Question: A diagram showing what I am trying to achieve:

Hello community. I am trying to mutate a new variable depending on the mean function of one specific group (filtered and grouped). As I try to create the new variable I ungroup the set to operate in all groups. I tried running .
However, the mutate function applies only to the filtered group and can't find an un-filter function. I dput() a sample of my data frame below . Thank you very much in advance for all your comments and suggestions. Regards. M.
:
'''
df01 %>% #summary table of the means to be used.
filter(GFPimg == "WT") %>%
group_by(Demineralization, Cond, Temp) %>%
summarise(Mean2 = mean(Mean)) %>%
arrange(desc(Demineralization))
print()
df01 %>%
filter(GFPimg == "WT") %>%
group_by(Demineralization, Cond, Temp) %>%
mutate(mean2 = mean(Mean)) %>%
arrange(desc(Demineralization, Cond)) %>%
ungroup() %>%
group_by(Demineralization, Cond) %>%
mutate(submean = Mean - mean2) %>%
print(n=200)
'''
## Data frame sample df01:
'''
df01 <- structure(list(ID = c(1, 2, 3, 4, 5, 6, 7, 8, 9, 10, 11, 12, 13, 14, 15, 16, 17, 18, 19, 20, 21, 22, 23, 24, 25, 26, 27, 28, 29, 30, 31, 32, 33, 34, 35, 36, 37, 38, 39, 40, 41, 42, 43, 44, 45, 46, 47, 48, 49, 50, 51, 52, 53, 54, 1, 2, 3, 4, 5, 6, 7, 8, 9, 10, 11, 12, 13, 14, 15, 16, 17, 18, 19, 20, 21, 22, 23, 24, 25, 26, 27, 28, 29, 30, 31, 32, 33, 34, 35, 36, 37, 38, 39, 40, 41, 42, 43, 44, 45, 46, 47, 48, 49, 50, 51, 52, 53, 54),
GFPimg = structure(c(1L, 1L, 2L, 2L, 2L, 2L, 1L, 1L, 1L, 1L, 1L, 1L, 1L, 1L, 1L, 1L, 1L, 1L, 2L, 2L, 2L, 2L, 2L, 2L, 3L, 3L, 3L, 3L, 3L, 3L, 3L, 3L, 2L, 2L, 2L, 2L, 3L, 3L, 1L, 1L, 1L, 1L, 1L, 1L, 2L, 2L, 3L, 3L, 3L, 3L, 3L, 3L, 1L, 1L, 1L, 1L, 2L, 2L, 2L, 2L, 1L, 1L, 1L, 1L, 1L, 1L, 1L, 1L, 1L, 1L, 1L, 1L, 2L, 2L, 2L, 2L, 2L, 2L, 3L, 3L, 3L, 3L, 3L, 3L, 3L, 3L, 2L, 2L, 2L, 2L, 3L, 3L, 1L, 1L, 1L, 1L, 1L, 1L, 2L, 2L, 3L, 3L, 3L, 3L, 3L, 3L, 1L, 1L), .Label = c("HT", "MT", "WT"), class = "factor"),
Cond = structure(c(1L, 1L, 2L, 2L, 2L, 2L, 1L, 1L, 1L, 1L, 1L, 1L, 2L, 2L, 2L, 2L, 2L, 2L, 1L, 1L, 1L, 1L, 1L, 1L, 1L, 1L, 1L, 1L, 2L, 2L, 2L, 2L, 2L, 2L, 1L, 1L, 1L, 1L, 1L, 1L, 2L, 2L, 2L, 2L, 2L, 2L, 2L, 2L, 1L, 1L, 2L, 2L, 2L, 2L, 1L, 1L, 2L, 2L, 2L, 2L, 1L, 1L, 1L, 1L, 1L, 1L, 2L, 2L, 2L, 2L, 2L, 2L, 1L, 1L, 1L, 1L, 1L, 1L, 1L, 1L, 1L, 1L, 2L, 2L, 2L, 2L, 2L, 2L, 1L, 1L, 1L, 1L, 1L, 1L, 2L, 2L, 2L, 2L, 2L, 2L, 2L, 2L, 1L, 1L, 2L, 2L, 2L, 2L), .Label = c("EC", "EI"), class = "factor"),
Temp = structure(c(2L, 1L, 2L, 1L, 2L, 1L, 2L, 1L, 2L, 1L, 2L, 1L, 2L, 1L, 2L, 1L, 2L, 1L, 2L, 1L, 2L, 1L, 2L, 1L, 2L, 1L, 2L, 1L, 2L, 1L, 2L, 1L, 2L, 1L, 2L, 1L, 2L, 1L, 2L, 1L, 2L, 1L, 2L, 1L, 2L, 1L, 2L, 1L, 2L, 1L, 2L, 1L, 2L, 1L, 2L, 1L, 2L, 1L, 2L, 1L, 2L, 1L, 2L, 1L, 2L, 1L, 2L, 1L, 2L, 1L, 2L, 1L, 2L, 1L, 2L, 1L, 2L, 1L, 2L, 1L, 2L, 1L, 2L, 1L, 2L, 1L, 2L, 1L, 2L, 1L, 2L, 1L, 2L, 1L, 2L, 1L, 2L, 1L, 2L, 1L, 2L, 1L, 2L, 1L, 2L, 1L, 2L, 1L), .Label = c("37c", "RT"), class = "factor"),
Side = structure(c(1L, 2L, 1L, 2L, 1L, 2L, 1L, 2L, 1L, 2L, 1L, 2L, 1L, 2L, 1L, 2L, 1L, 2L, 1L, 2L, 1L, 2L, 1L, 2L, 1L, 2L, 1L, 2L, 1L, 2L, 1L, 2L, 1L, 2L, 1L, 2L, 1L, 2L, 1L, 2L, 1L, 2L, 1L, 2L, 1L, 2L, 1L, 2L, 1L, 2L, 1L, 2L, 1L, 2L, 1L, 2L, 1L, 2L, 1L, 2L, 1L, 2L, 1L, 2L, 1L, 2L, 1L, 2L, 1L, 2L, 1L, 2L, 1L, 2L, 1L, 2L, 1L, 2L, 1L, 2L, 1L, 2L, 1L, 2L, 1L, 2L, 1L, 2L, 1L, 2L, 1L, 2L, 1L, 2L, 1L, 2L, 1L, 2L, 1L, 2L, 1L, 2L, 1L, 2L, 1L, 2L, 1L, 2L), .Label = c("L", "R"), class = "factor"),
Mean = c(62.435, 64.537, 102.447, 92.608, 103.277, 104.711, 67.017, 61.748, 68.921, 59.962, 63.368, 60.435, 69.54, 67.886, 51.71, 50.291, 50.881, 54.865, 80.538, 84.05, 92.223, 87.337, 90.444, 90.728, 29.951, 28.574, 30.896, 30.399, 29.773, 30.715, 31.498, 30.385, 99.004, 83.644, 95.962, 83.451, 22.649, 22.5, 53.066, 51.368, 55.459, 57.203, 54.444, 58.504, 76.518, 95.81, 23.43, 24.736, 28.86, 28.347, 28.386, 29.319, 58.017, 63.064, 80.293, 89.194, 70.52, 63.989, 71.436, 59.379, 75.986, 80.22, 71.583, 76.589, 77.138, 95.998, 77.193, 71.384, 75.614, 83.061, 73.062, 71.833, 71.83, 55.783, 77.376, 64, 96.14, 99.876, 40.972, 53.465, 36.25, 47.626, 40.619, 39.697, 34.34, 36.855, 77.131, 75.35, 67.014, 58.811, 39.237, 49.357, 74.333, 79.921, 62.631, 63.119, 60.207, 65.171, 77.563, 82.078, 39.115, 45.988, 42.65, 55.806, 33.534, 41.271, 62.359, 67.092),
Demineralization = structure(c(2L, 2L, 2L, 2L, 2L, 2L, 2L, 2L, 2L, 2L, 2L, 2L, 2L, 2L, 2L, 2L, 2L, 2L, 2L, 2L, 2L, 2L, 2L, 2L, 2L, 2L, 2L, 2L, 2L, 2L, 2L, 2L, 2L, 2L, 2L, 2L, 2L, 2L, 2L, 2L, 2L, 2L, 2L, 2L, 2L, 2L, 2L, 2L, 2L, 2L, 2L, 2L, 2L, 2L, 1L, 1L, 1L, 1L, 1L, 1L, 1L, 1L, 1L, 1L, 1L, 1L, 1L, 1L, 1L, 1L, 1L, 1L, 1L, 1L, 1L, 1L, 1L, 1L, 1L, 1L, 1L, 1L, 1L, 1L, 1L, 1L, 1L, 1L, 1L, 1L, 1L, 1L, 1L, 1L, 1L, 1L, 1L, 1L, 1L, 1L, 1L, 1L, 1L, 1L, 1L, 1L, 1L, 1L), .Label = c("After", "Before"), class = "factor")), class = "data.frame", row.names = c(NA, -108L))
'''
---
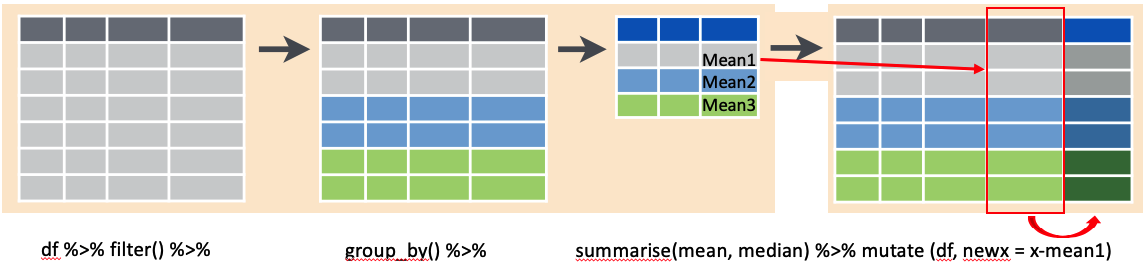
Answer: Since other users might have a similar question, I post the answer I arrived to.
1. The pipe operator (%>%) pass on a modified dataframe from the previous operation to the next one.
2. Subset() and filter() effectively produce a new dataframe that keeps only those rows that satisfy the condition, and drops all other rows.
3. There is no function to un-filter or clear filters or un-subset in dplyr. Instead, to keep all rows and perform a calculation on another specific subset, you can apply a conditional with ifelse().
:
'''
df01 %>%
group_by(Demineralization, Cond, Temp) %>%
mutate(Mean2 = mean(ifelse(GFPimg == 'WT', Mean, NA), na.rm=T)) %>%
ungroup() %>%
mutate(submean = Mean - Mean2) %>%
print(n=200)
'''